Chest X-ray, AP view. Patient: 35 years old, sex M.
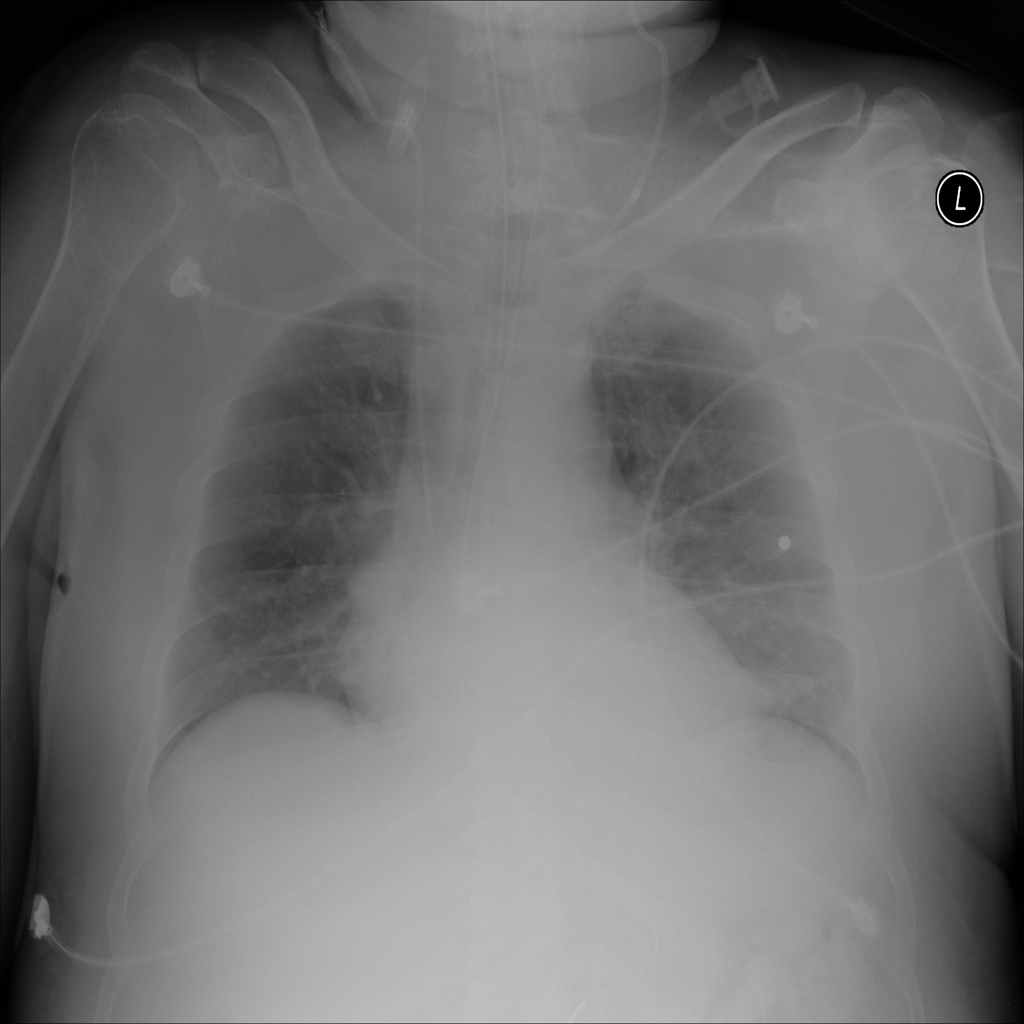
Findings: No Finding